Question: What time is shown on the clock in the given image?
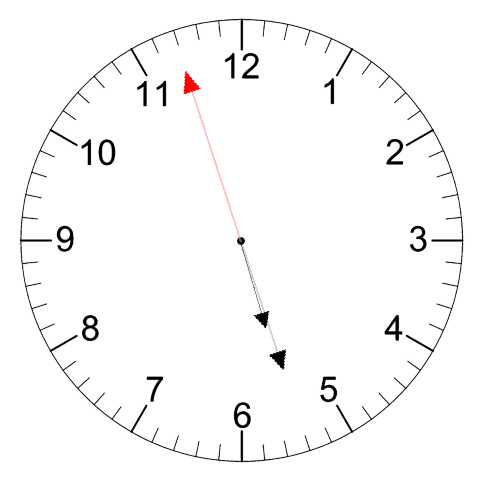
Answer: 05:26:57